Question: I've coded a simple lexer and parser using to make a language plugin for NetBeans 7.3 to help team write more quickly our layout files (a mix of XHTML and widgets definitions also in form of XHTML tags but with custom properties, characteristics, and with some differencies against XHTML syntax).
Template file example:
'''
<div style="dyn_layout_panel">
@symbol@
<w_label=label, text="Try to close this window" />
<w_buttonclose=button, text = "CLOSE", on_press=press_close />
<w_buttonterminate=button, text="TERMINATE", on_press=press_terminate />
<w_mydatepicker=datepicker, parent=tab0, ary=[10, "str", /regex/i], start_date=2013-10-05, on_selected=datepicker_selected />
<w_myeditbox=editbox, parent=tab0, validation=USER_REGEX, validation_regex=/^[0-9]+[a-z]*$/i,
validation_msg="User regex don't match editbox contents.", on_keyreturn=tab0_editbox_keyreturn />
<div style="dyn_layout_panel">
$SYMBOL_2$
Some text that make a text node.
</div>
</div>
'''
I use AnltrWorks 2 to write and debug lexer and parser and all seem to be fine, in NetBeans also I don't get any exception and the parser work properly but
Screenshot of problem:

Adding a debug console output for each keystroke I see that the lexer enter in or mode correctly, but after a it returns to the default mode and match te rest of text inside a tag as a token.
I know that a lexer can have only , so because it matches the TEXT_NODE rule when in IN_TAG or IN_WIDGET modes?
Lexer grammar file:
'''
lexer grammar LayoutLexer;
COMMENT
: '/*' .*? '*/' -> channel(HIDDEN)
;
WS : ( ' '
| ' '
| EOL
)+? -> channel(HIDDEN)
;
WDG_START_OPEN : '<w_' PROPERTY -> pushMode(IN_WIDGET) ;
WDG_END_OPEN : '</w_' PROPERTY -> pushMode(IN_WIDGET) ;
TAG_START_OPEN : '<' ATTRIBUTE -> pushMode(IN_TAG) ;
TAG_END_OPEN : '</' ATTRIBUTE -> pushMode(IN_TAG) ;
EXT_REF
: ( ('@' REF_NAME '@') | ('$' SYMBOL '$') | ('SS' REF_NAME 'SS') )
;
fragment
REF_NAME
: ( [a-z]+ [0-9a-z_]*? )
;
fragment
EOL : ( '
' | '
' | '
' )
;
EQUAL
: '='
;
TEXT_NODE
: ( (~('
'|'
'|'<'|'@'|'$'|'SS'))+ )
;
ERROR
: ( .+? )
;
mode IN_TAG;
TAG_CLOSE : '>' -> popMode ;
TAG_EMPTY_CLOSE : '/>' -> popMode ;
TAG_WS : WS -> type(WS), channel(HIDDEN) ;
TAG_COMMENT : COMMENT -> type(COMMENT), channel(HIDDEN) ;
TAG_EQ : EQUAL -> type(EQUAL) ;
ATTRIBUTE
: ( LITERAL [0-9a-zA-Z_]* )
;
VAL
: ( '"' ( ESC_SEQ | ~('\'|'"') )*? '"'
| ''' ( ESC_SEQ | ~('\'|''') )*? ''' )
;
TAG_ERR : ERROR -> type(ERROR) ;
mode IN_WIDGET;
WDG_CLOSE : '>' -> popMode ;
WDG_EMPTY_CLOSE : '/>' -> popMode ;
WDG_WS : WS -> type(WS), mode(IN_WIDGET), channel(HIDDEN) ;
WDG_COMMENT : COMMENT -> type(COMMENT), channel(HIDDEN) ;
WDG_EQ : EQUAL -> type(EQUAL), pushMode(WDG_ASSIGN) ;
COMMA
: ','
;
fragment
MINUS
: '-'
;
STRING
: ( '"' ( ESC_SEQ | ~('\'|'"') )*? '"'
| ''' ( ESC_SEQ | ~('\'|''') )*? ''' )
;
fragment
ESC_SEQ
: '\' ('b'|'t'|'n'|'f'|'r'|'"'|'''|'\')
| UNICODE_ESC
| OCTAL_ESC
;
fragment
OCTAL_ESC
: '\' ('0'..'3') ('0'..'7') ('0'..'7')
| '\' ('0'..'7') ('0'..'7')
| '\' ('0'..'7')
;
fragment
UNICODE_ESC
: '\' 'u' HEX_DIGIT HEX_DIGIT HEX_DIGIT HEX_DIGIT
;
fragment
HEX_DIGIT
: [0-9a-fA-F]
;
fragment
DIGIT
: [0-9]
;
fragment
HEX_NUMBER
: '0x' HEX_DIGIT+
;
fragment
HTML_NUMBER
: (INT_NUMBER | FLOAT_NUMBER) HTML_UNITS
;
fragment
FLOAT_NUMBER
: MINUS? INT_NUMBER '.' DIGIT+
;
fragment
INT_NUMBER
: MINUS? DIGIT+
;
EVENT_HANDLER
: 'on_' PROPERTY
;
PROPERTY
: ( LITERAL [0-9a-zA-Z_]* )
;
fragment
LITERAL
: ( LITERAL_U | LITERAL_L )
;
fragment
LITERAL_U
: [A-Z]+
;
fragment
LITERAL_L
: [a-z]+
;
WDG_ERR : ERROR -> type(ERROR) ;
mode WDG_ASSIGN;
PHP_REF
: ( LITERAL_L ('_' | LITERAL_L | [0-9])* ) -> popMode
;
VALUE : (WDG_VAL | ARRAY) -> popMode;
ASGN_WS : WS -> type(WS), channel(HIDDEN);
ASGN_COMMA : COMMA -> type(COMMA);
ARY_START
: '['
;
ARY_END
: ']'
;
BIT_OR
: '|'
;
ARRAY
: ARY_START ARY_VALUE (ASGN_COMMA ARY_VALUE)* ARY_END
;
fragment
ARY_VALUE : ASGN_WS? WDG_VAL ASGN_WS? -> type(VALUE);
fragment
WDG_VAL
: (STRING
| UTC_DATE
| HEX_NUMBER
| HTML_NUMBER
| FLOAT_NUMBER
| INT_NUMBER
| BOOLEAN
| BITFIELD
| REGEX
| CSS_CLASS)
;
fragment
HTML_UNITS
: ('%'|'in'|'cm'|'mm'|'em'|'ex'|'pt'|'pc'|'px')
;
fragment
BOOLEAN
: ('true'|'false')
;
fragment
BITFIELD
: SYMBOL (WS? BIT_OR WS? SYMBOL)*
;
SYMBOL
: LITERAL_U [0-9A-Z_]*
;
UTC_DATE
: (DIGIT DIGIT DIGIT DIGIT '-' DIGIT DIGIT '-' DIGIT DIGIT)
;
REGEX
: ('/' ('\'.|.)*? '/' ('g'|'m'|'i')* )
;
CSS_CLASS
: ( LITERAL_L ('-' | '_' | LITERAL_L | [0-9])* )
;
WDG_ASSIGN_ERR : ERROR -> type(ERROR), popMode;
'''
Parser grammar file:
'''
parser grammar LayoutParser;
options
{
tokenVocab=LayoutLexer;
language=Java;
}
document : (element | TEXT_NODE | EXT_REF)* EOF;
element
locals
[
String currentTag
]
: ( ( html_open_tag (element | TEXT_NODE | EXT_REF)* html_close_tag )
| ( wdg_open_tag (element | TEXT_NODE | EXT_REF)* wdg_close_tag )
| ( html_empty_tag | wdg_empty_tag ) )
;
html_empty_tag
: TAG_START_OPEN (ATTRIBUTE EQUAL VAL)* TAG_EMPTY_CLOSE
;
html_open_tag
: ( tag=TAG_START_OPEN (ATTRIBUTE EQUAL VAL)* TAG_CLOSE )
{$element::currentTag = $tag.text.substring(1);}
;
html_close_tag
: tag=TAG_END_OPEN TAG_CLOSE
{
if (!$element::currentTag.equals($tag.text.substring(2)))
notifyErrorListeners("HTML tag mismatch '" + $element::currentTag + "' - '" + $tag.text.substring(2) + "'");
}
;
wdg_empty_tag
: WDG_START_OPEN EQUAL PHP_REF ( COMMA (wdg_prop | wdg_event) )* WDG_EMPTY_CLOSE
;
wdg_open_tag
: tag=WDG_START_OPEN EQUAL PHP_REF ( COMMA (wdg_prop | wdg_event) )* WDG_CLOSE
{$element::currentTag = $tag.text.substring(1);}
;
wdg_close_tag
: tag=WDG_END_OPEN WDG_CLOSE
{
if (!$element::currentTag.equals($tag.text.substring(2)))
notifyErrorListeners("Widget alias mismatch '" + $element::currentTag + "' - '" + $tag.text + "'");
}
;
wdg_prop
: PROPERTY (EQUAL (ARRAY | VALUE | PHP_REF | UTC_DATE | REGEX | CSS_CLASS))?
;
wdg_event
: EVENT_HANDLER EQUAL PHP_REF
;
'''
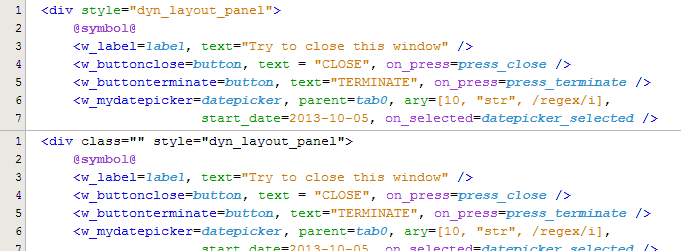
Answer: Depending on the implementation of syntax highlighting, the IDE may or may not start at the beginning of the document when lexing the input for syntax highlighting. If it does not start at the beginning of the document, then before returning any tokens, you need to ensure that the lexer instance is initialized in the correct mode (both the <URL>.
If your lexer reads or writes any custom fields during lexing, you may need to restore those fields as well.
### Examples
- GoWorks (NetBeans based, LGPL License). This implementation use the lexer facilities in the NetBeans API, but instead implements the functionality at a lower level. For now you can ignore the 'MarkOccurrences*' and 'SemanticHighlighter' classes.- <URL>
### Additional efficiency notes
- Your 'REF_NAME', 'VAL', and 'STRING' rules use non-greedy loops that do not need to be non-greedy. In each of these rules, change '+?' to '+' and change '*?' to '*'.- Your 'WS' and 'ERROR' rules use a non-greedy operator '+?' which is equivalent to not having a closure at all. The unnecessary use of a non-greedy operator in these cases only serves to slow down your lexer. To preserve the existing behavior, you can remove '+?' from these rules (replacing with '+' would change behavior).
### Additional functionality notes
- 'VAL''STRING''"''''